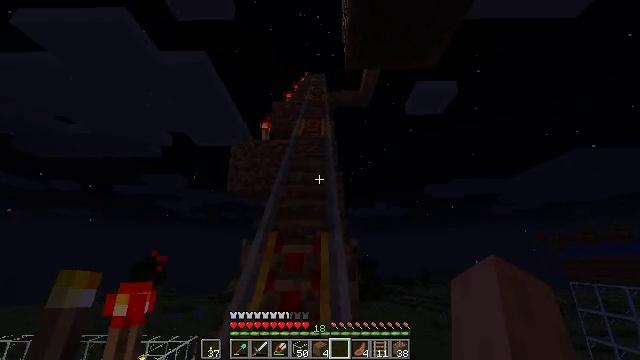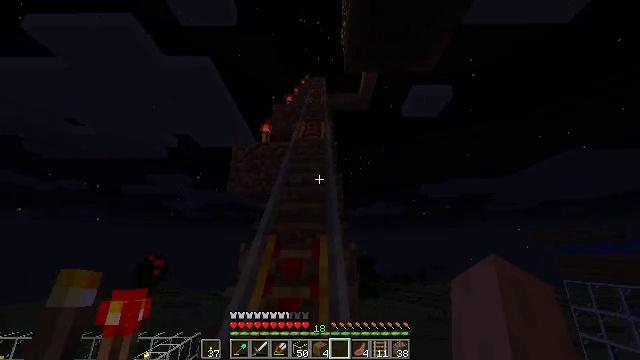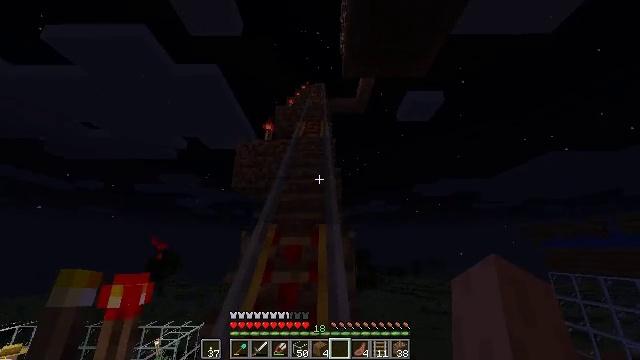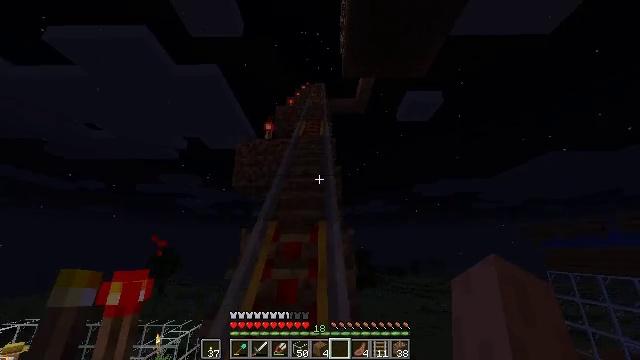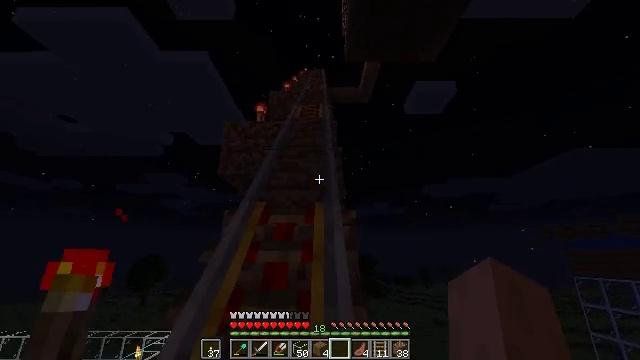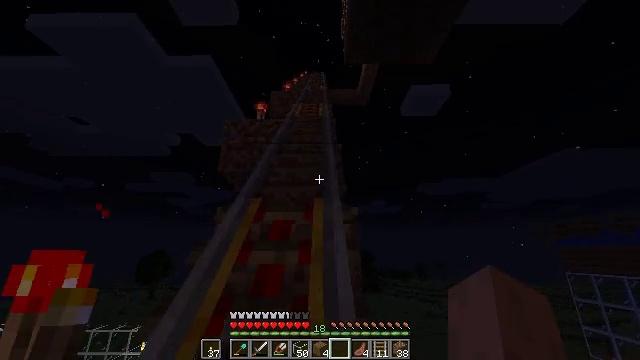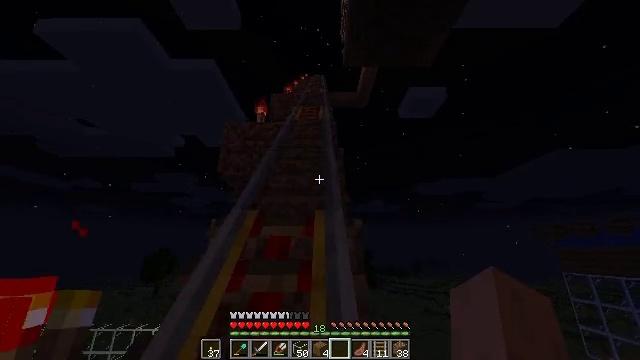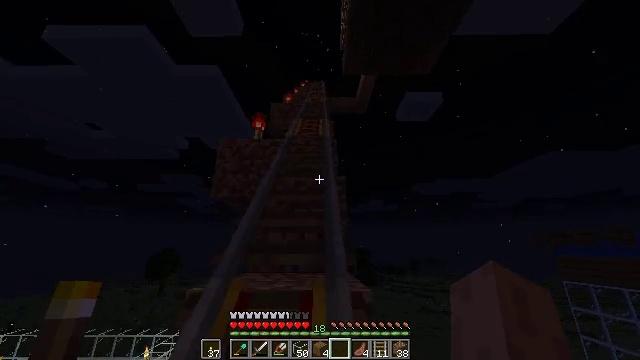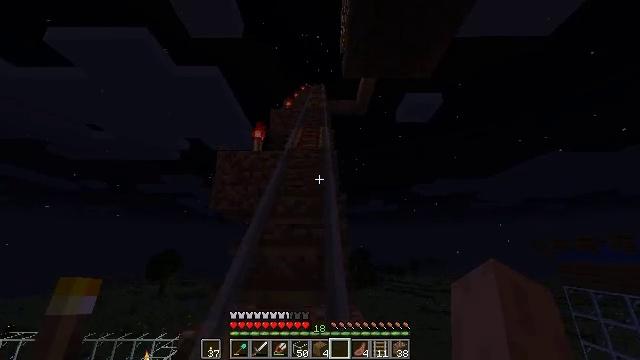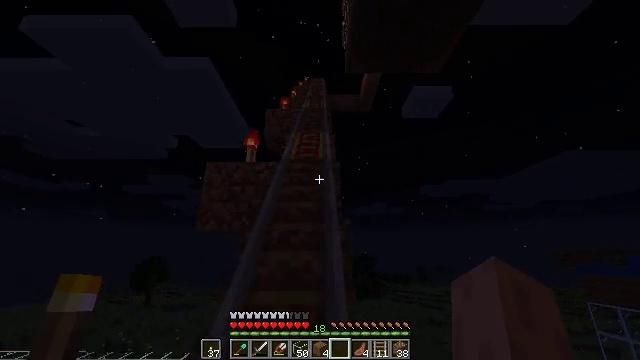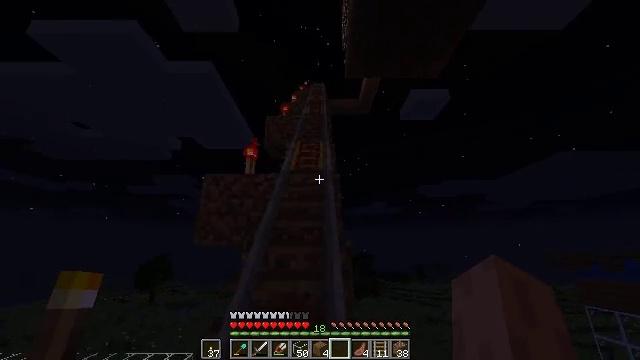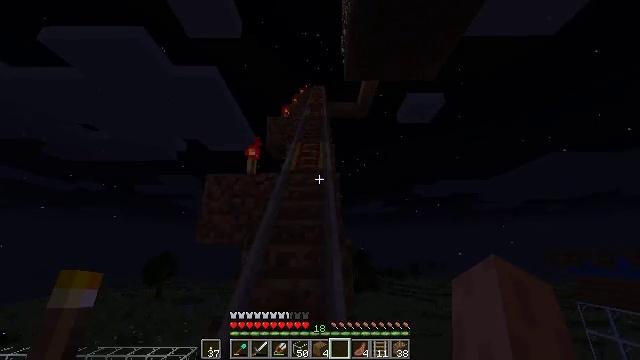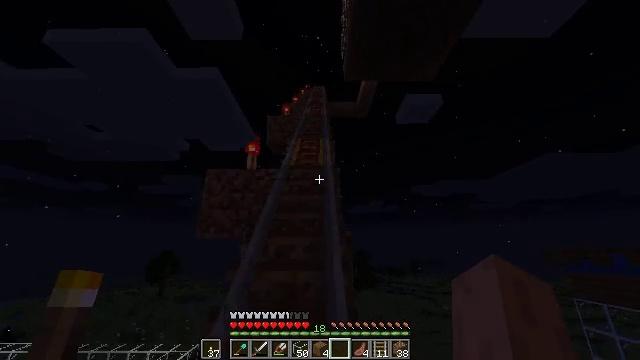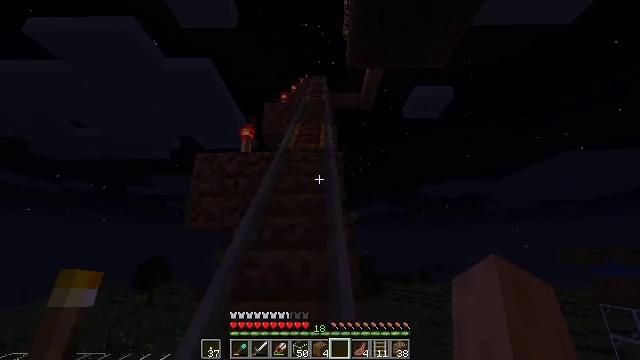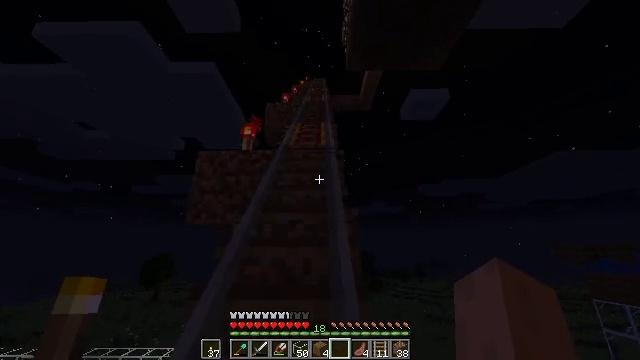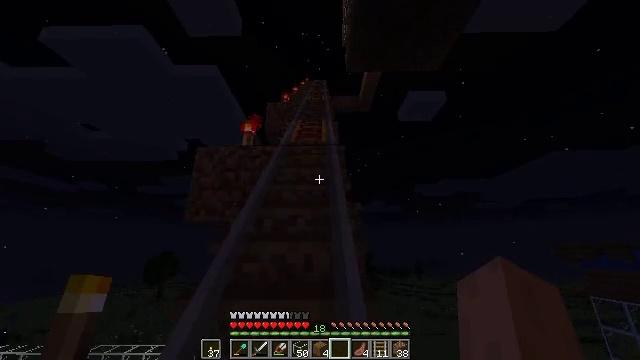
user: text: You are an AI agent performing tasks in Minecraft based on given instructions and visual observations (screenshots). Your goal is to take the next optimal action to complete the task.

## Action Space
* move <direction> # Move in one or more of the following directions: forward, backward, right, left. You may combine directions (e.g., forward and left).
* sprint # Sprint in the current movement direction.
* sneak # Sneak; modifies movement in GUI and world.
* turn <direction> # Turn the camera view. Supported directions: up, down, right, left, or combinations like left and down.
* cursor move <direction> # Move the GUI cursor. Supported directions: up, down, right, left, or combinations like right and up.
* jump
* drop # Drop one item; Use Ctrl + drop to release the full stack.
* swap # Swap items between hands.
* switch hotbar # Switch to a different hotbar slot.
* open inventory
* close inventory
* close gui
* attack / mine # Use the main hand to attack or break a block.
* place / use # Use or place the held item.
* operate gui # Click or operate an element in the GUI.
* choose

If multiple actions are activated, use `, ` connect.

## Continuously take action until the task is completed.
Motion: motion action
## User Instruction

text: Attack the glass to break it.
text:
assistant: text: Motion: move forward, jump
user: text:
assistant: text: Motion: move forward, jump
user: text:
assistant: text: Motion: move forward, jump
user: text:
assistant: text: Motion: move forward, sprint, jump
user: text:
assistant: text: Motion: move forward, sprint, jump
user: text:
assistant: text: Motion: move forward, sprint, jump
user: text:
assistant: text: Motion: move forward, sprint, jump
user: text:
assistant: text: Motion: move forward, jump
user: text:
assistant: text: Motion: move forward, jump
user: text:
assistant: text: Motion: move forward, jump
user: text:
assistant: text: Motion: move forward, jump
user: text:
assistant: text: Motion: move forward, jump
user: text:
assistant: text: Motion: move forward, sprint, jump
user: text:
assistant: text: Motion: move forward, sprint, jump
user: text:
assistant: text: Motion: move forward, sprint, jump
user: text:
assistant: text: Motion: move forward, sprint, jump
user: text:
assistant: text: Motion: move forward, jump
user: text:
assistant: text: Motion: move forward, jump
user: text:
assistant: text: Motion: move forward, jump
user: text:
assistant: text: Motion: move forward, jump
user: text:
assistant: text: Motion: move forward, sprint, jump
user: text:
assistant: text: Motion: move forward, sprint, jump
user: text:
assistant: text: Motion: move forward, sprint, jump
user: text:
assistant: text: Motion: move forward, jump
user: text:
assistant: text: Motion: move forward, jump
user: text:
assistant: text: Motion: move forward, jump
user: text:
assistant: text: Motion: move forward, jump
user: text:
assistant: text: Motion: move forward, sprint, jump
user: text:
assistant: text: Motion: move forward, sprint, jump
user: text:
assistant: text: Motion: move forward, sprint, jump